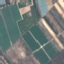
Land use / land cover: PermanentCrop